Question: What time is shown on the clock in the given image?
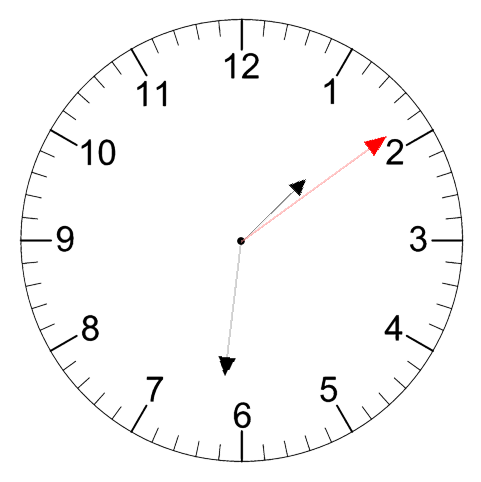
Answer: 01:31:09